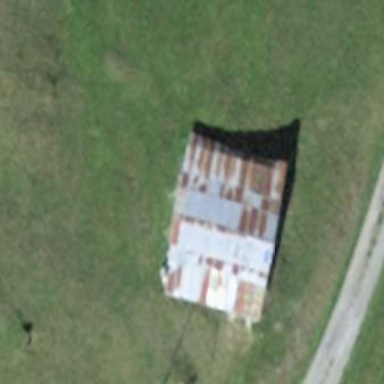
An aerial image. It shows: Hut with gabled roof.